Interaction volume radius: 10 \u00c5
Interaction volume height: 10 \u00c5
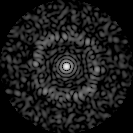
Disorder parameter: 0.8007